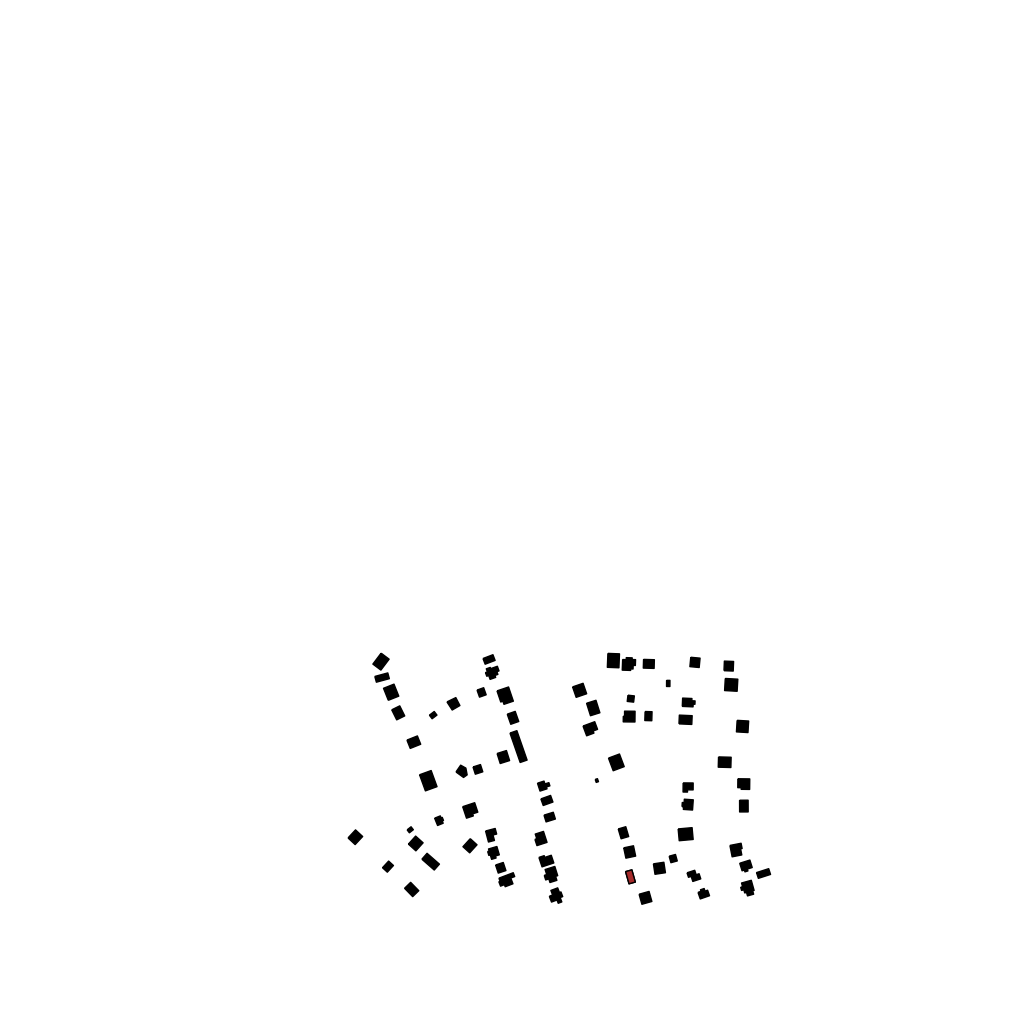
Tags: overhead vector_map, industrial, recreation, residential, special, individual_rise, density_1, Building, Facility, 1.0 km²